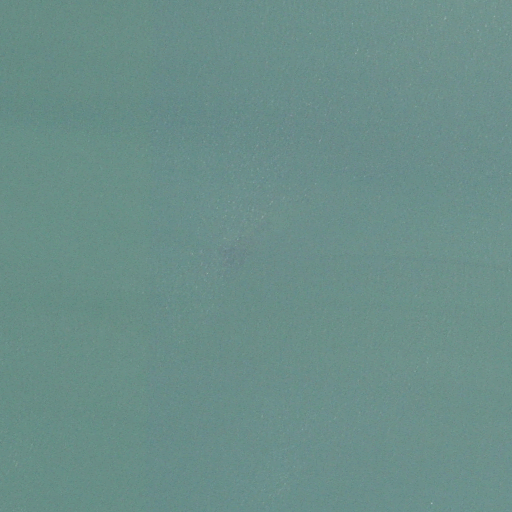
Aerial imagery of bar in Connecticut named Rogers Reef containing only open water